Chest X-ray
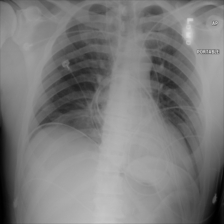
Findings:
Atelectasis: positive
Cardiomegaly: negative
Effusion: negative
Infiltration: negative
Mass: negative
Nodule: negative
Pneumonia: negative
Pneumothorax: negative
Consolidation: negative
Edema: negative
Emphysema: negative
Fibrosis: negative
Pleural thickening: negative
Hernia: negative